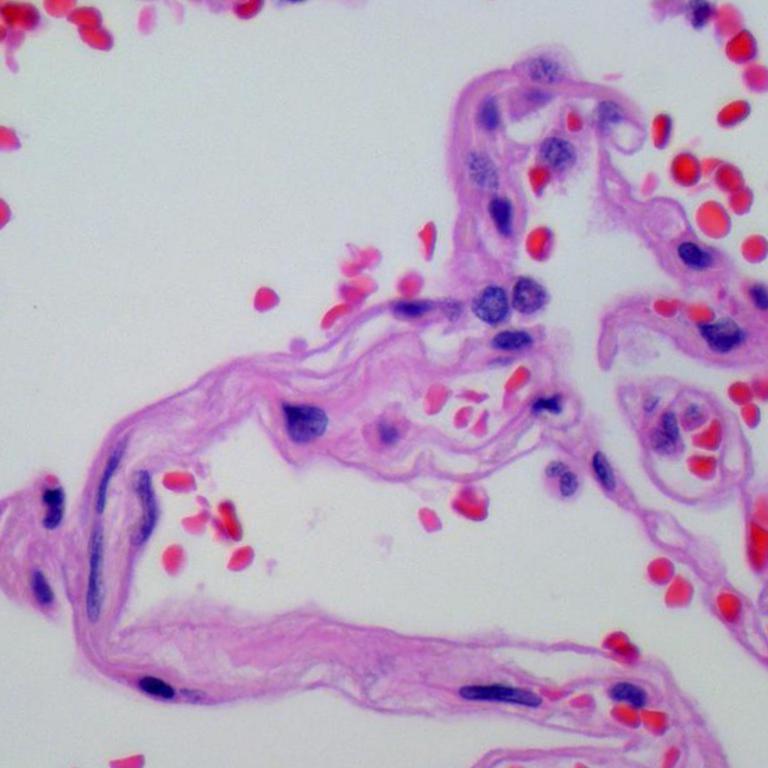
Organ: lung
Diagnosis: benign